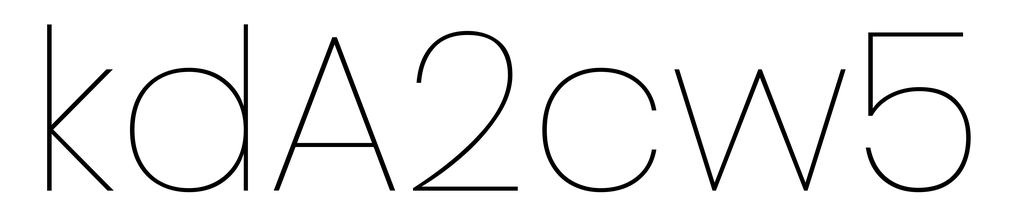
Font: Poppins-Thin